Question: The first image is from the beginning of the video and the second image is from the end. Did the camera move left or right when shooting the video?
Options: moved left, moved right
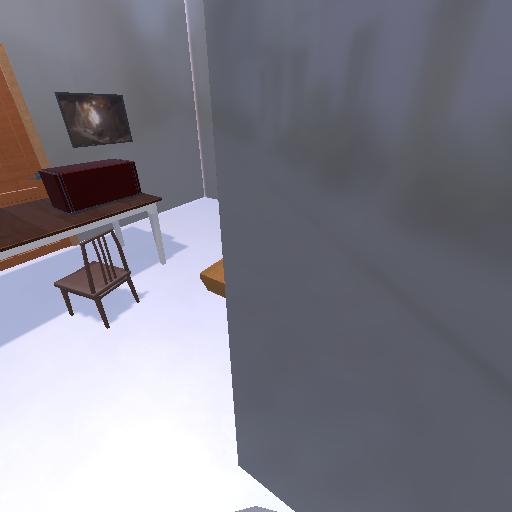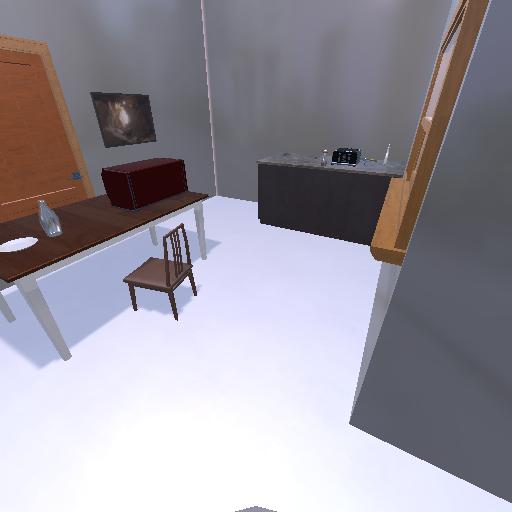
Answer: moved left